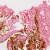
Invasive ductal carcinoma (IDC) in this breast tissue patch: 0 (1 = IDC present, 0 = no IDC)